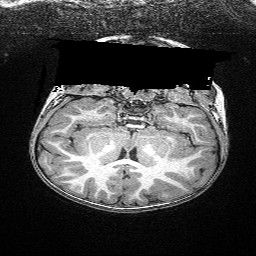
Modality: T1w
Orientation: sagittal